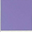
Piece: xx